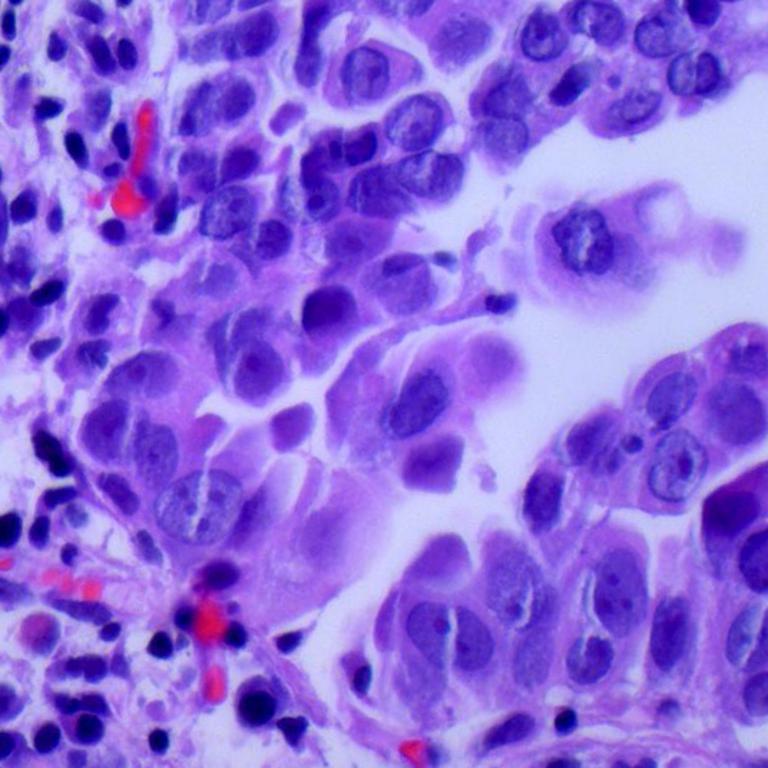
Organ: lung
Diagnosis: adenocarcinomas